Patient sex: M
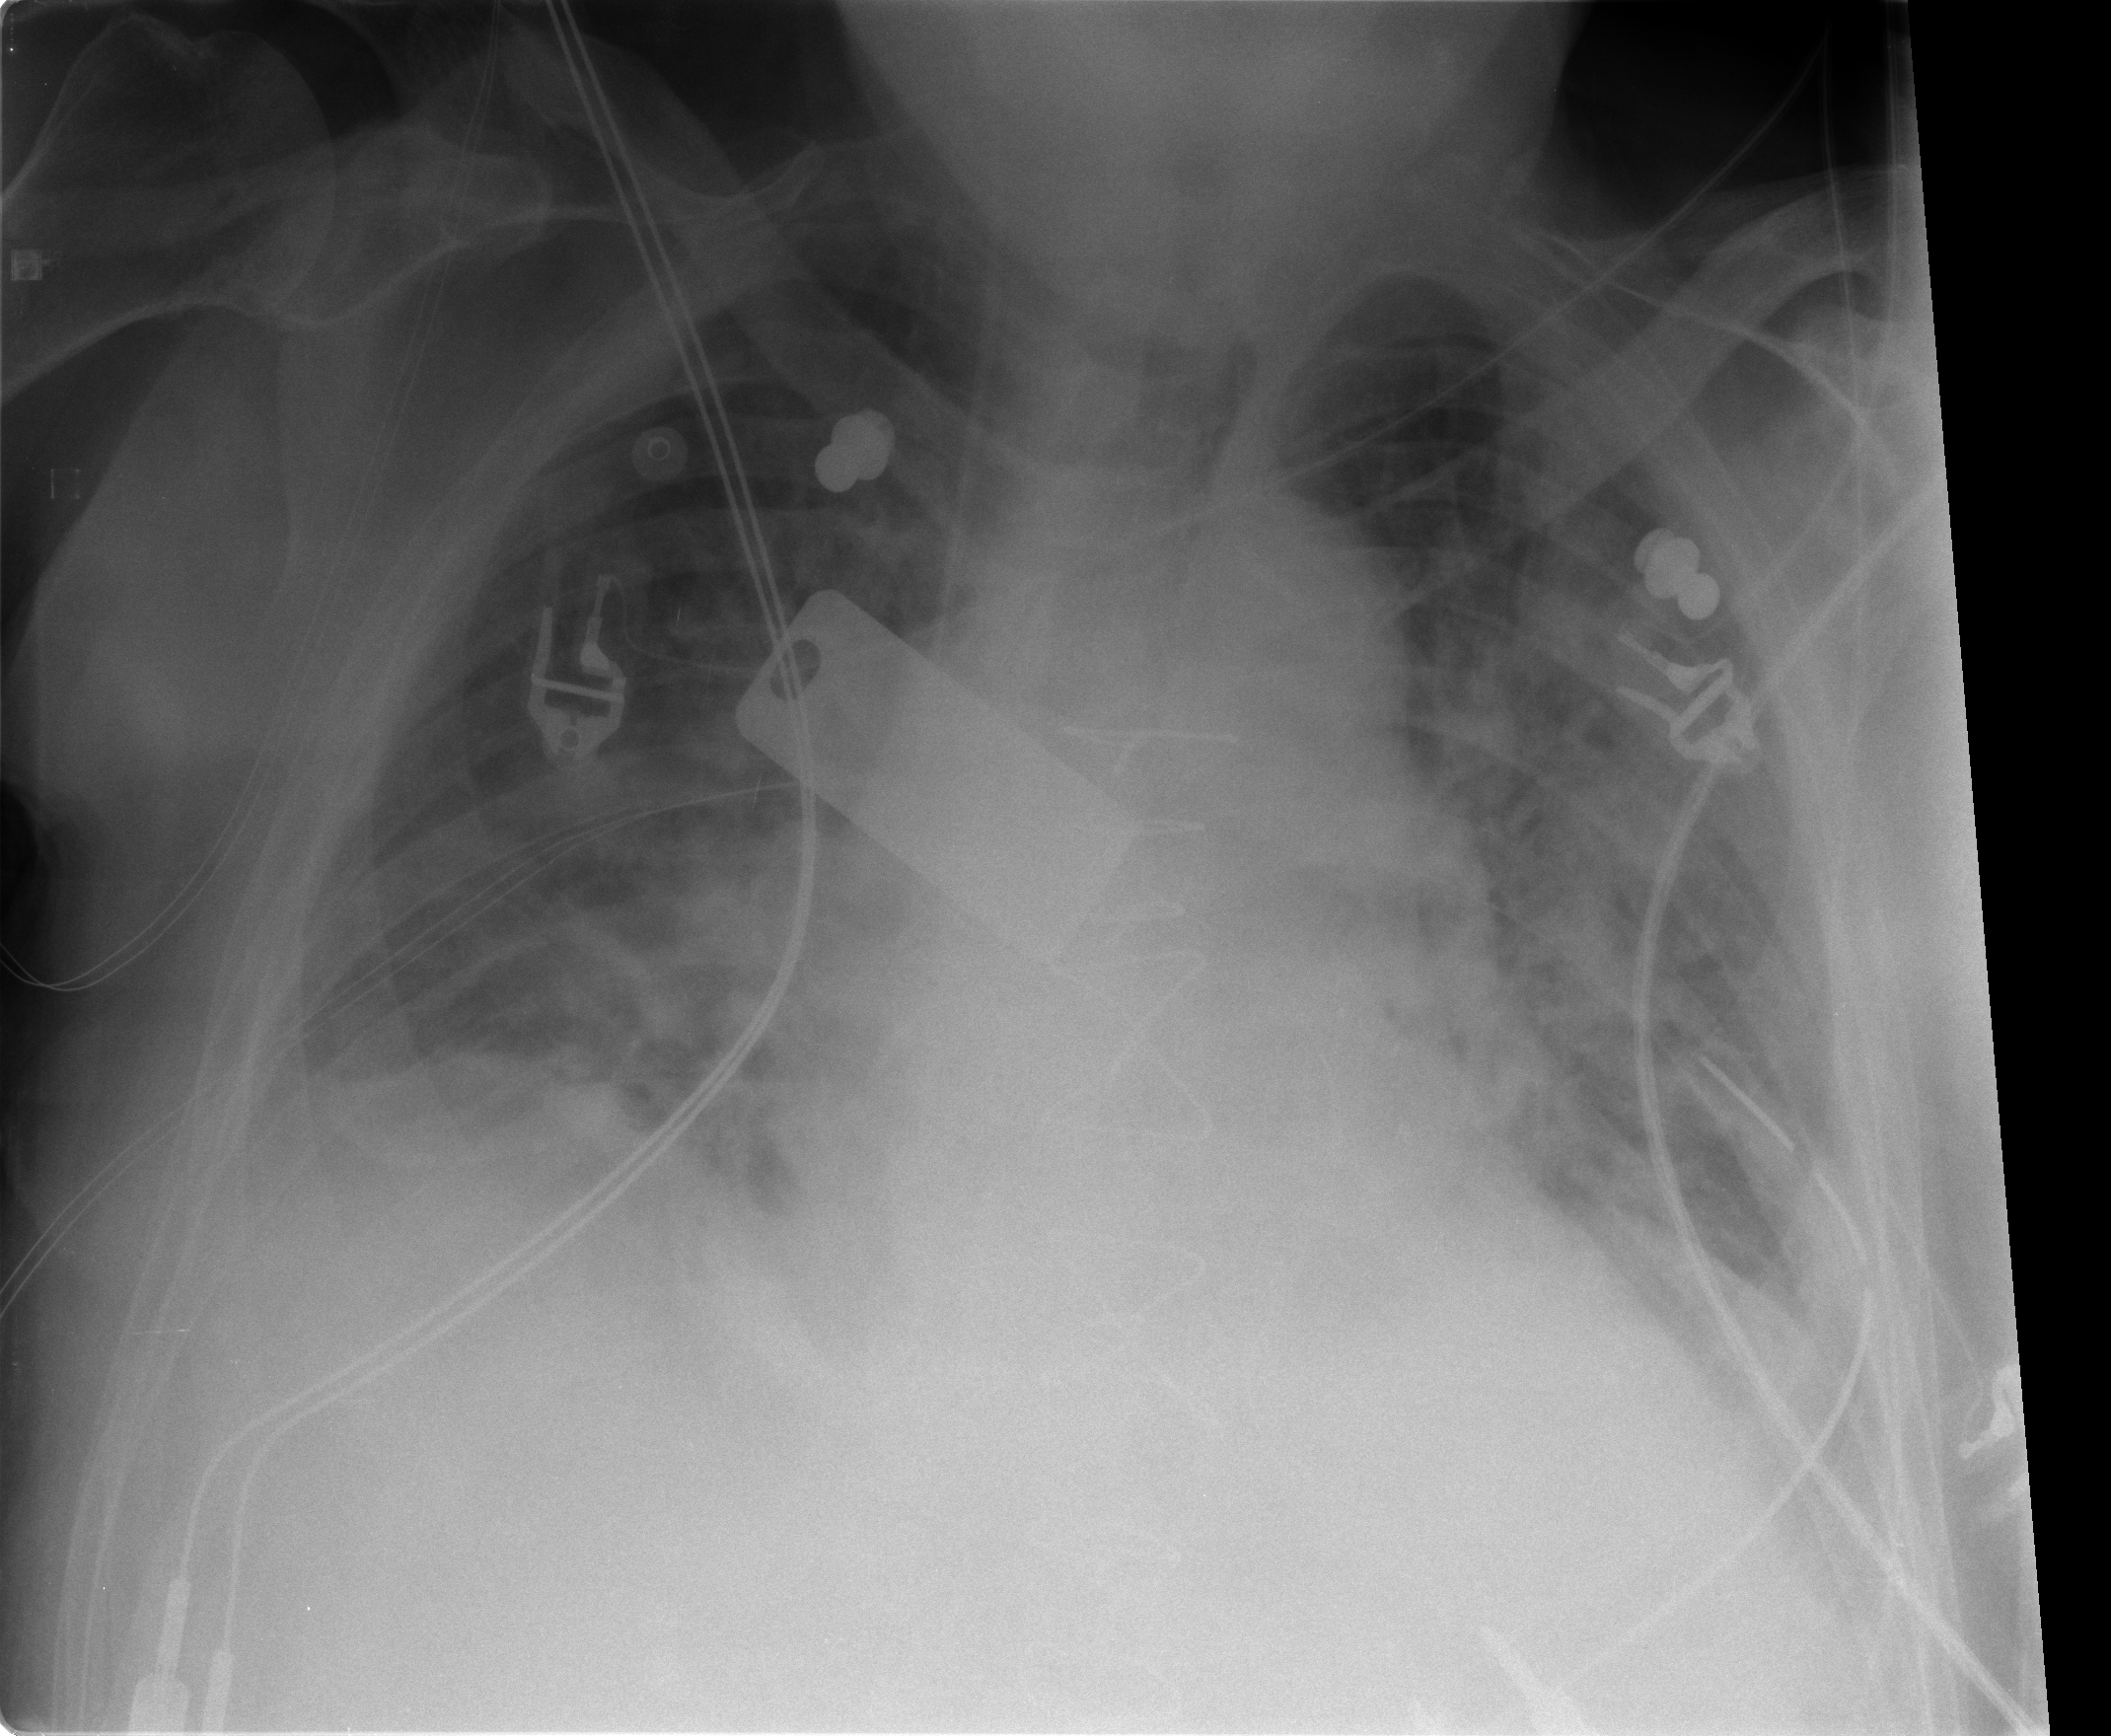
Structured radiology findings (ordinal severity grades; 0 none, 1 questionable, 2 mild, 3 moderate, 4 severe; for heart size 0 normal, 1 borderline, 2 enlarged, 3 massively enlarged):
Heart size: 2
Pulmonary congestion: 3
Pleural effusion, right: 2
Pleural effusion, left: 2
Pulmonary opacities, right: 2
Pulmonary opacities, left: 2
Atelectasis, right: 2
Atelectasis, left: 2